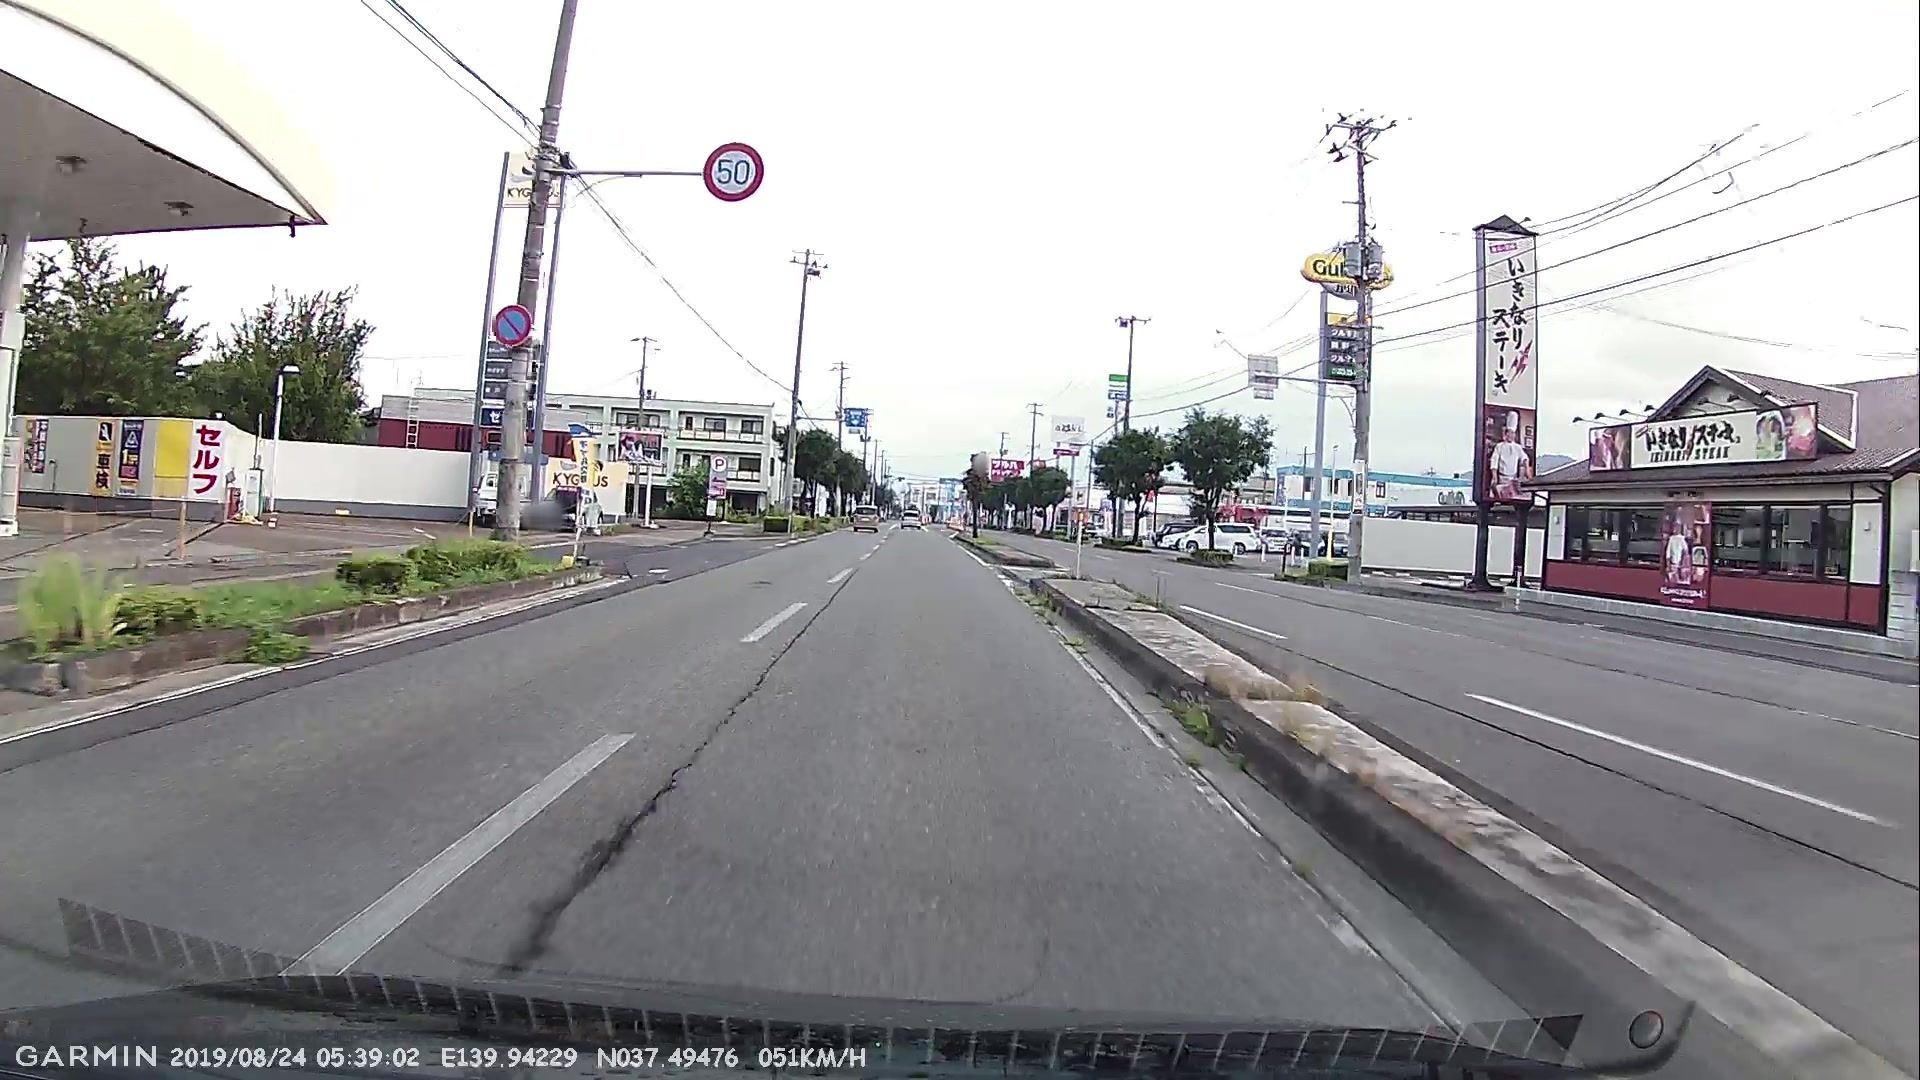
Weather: cloudy
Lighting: day
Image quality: good
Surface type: driving surface
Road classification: primary
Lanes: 2.0
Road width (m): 3.8
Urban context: urban centre
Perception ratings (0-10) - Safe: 3.53, Lively: 5.86, Beautiful: 4.9, Boring: 1.47, Depressing: 6.83, Wealthy: 1.65